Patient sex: M
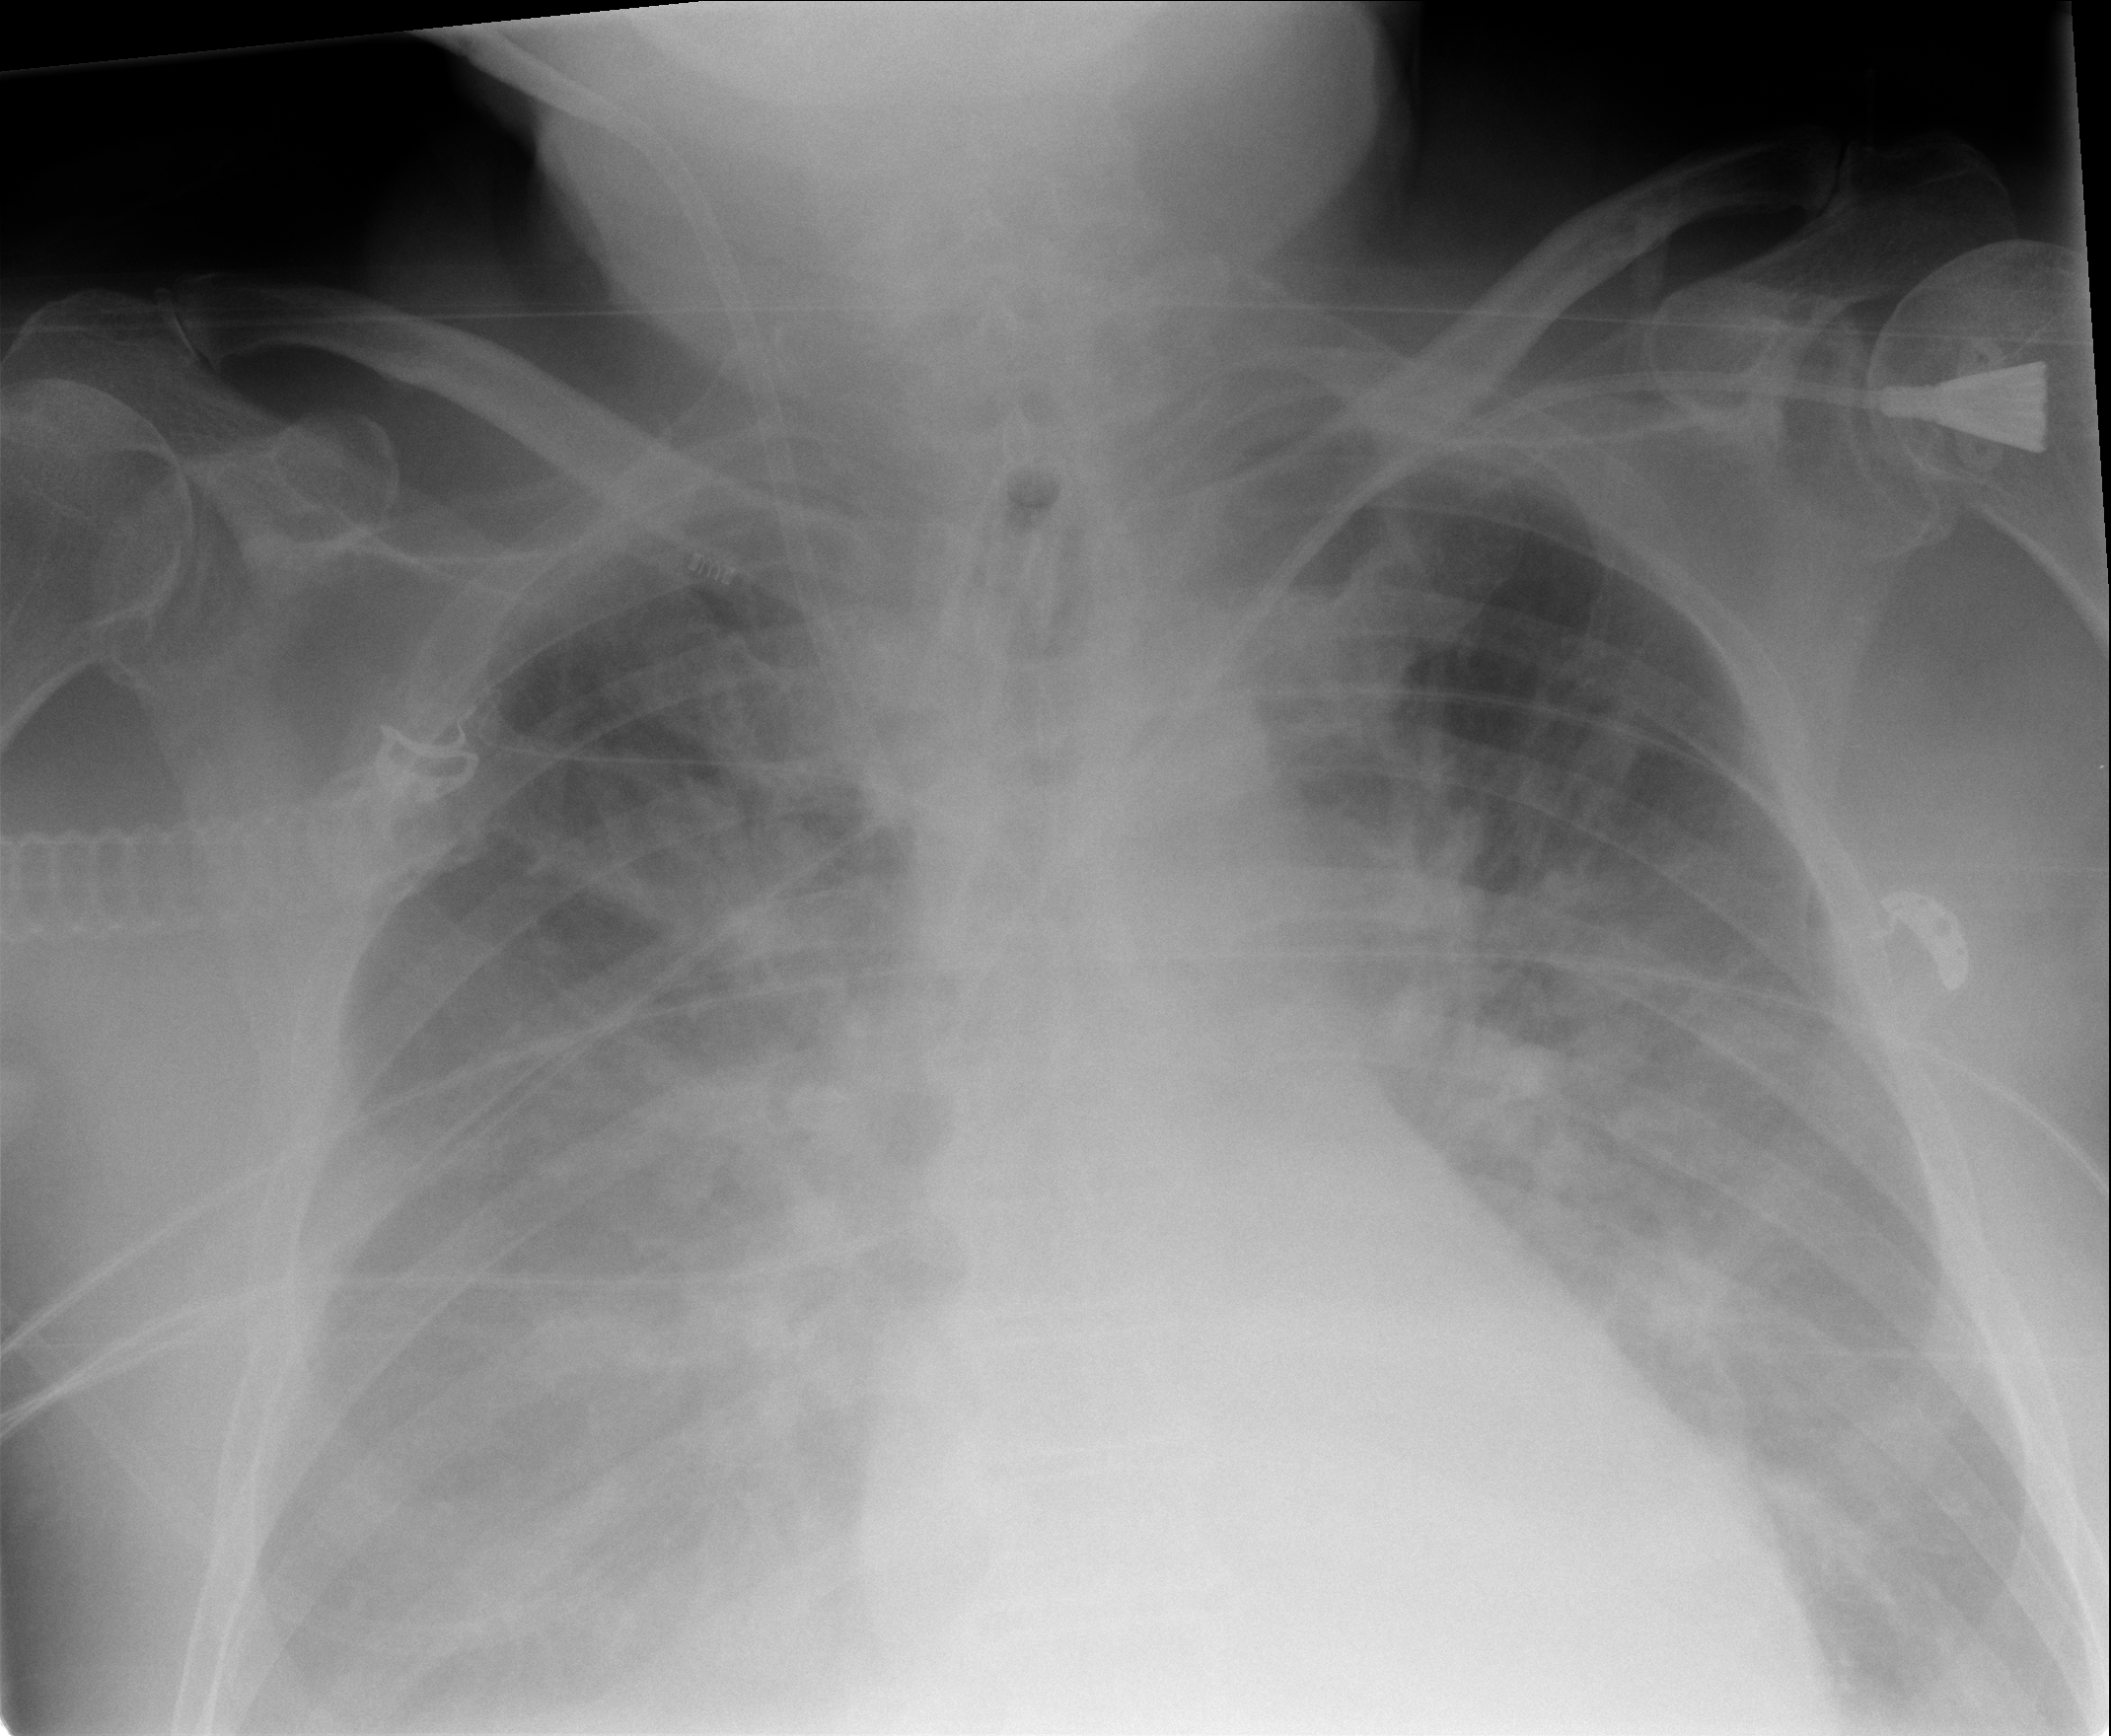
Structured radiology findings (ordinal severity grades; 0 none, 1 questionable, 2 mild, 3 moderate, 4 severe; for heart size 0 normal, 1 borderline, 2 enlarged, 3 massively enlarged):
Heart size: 0
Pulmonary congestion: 2
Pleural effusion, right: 2
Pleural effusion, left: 2
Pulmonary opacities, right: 2
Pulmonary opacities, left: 2
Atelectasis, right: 0
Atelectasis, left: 0